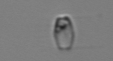
Label: Skeletonema